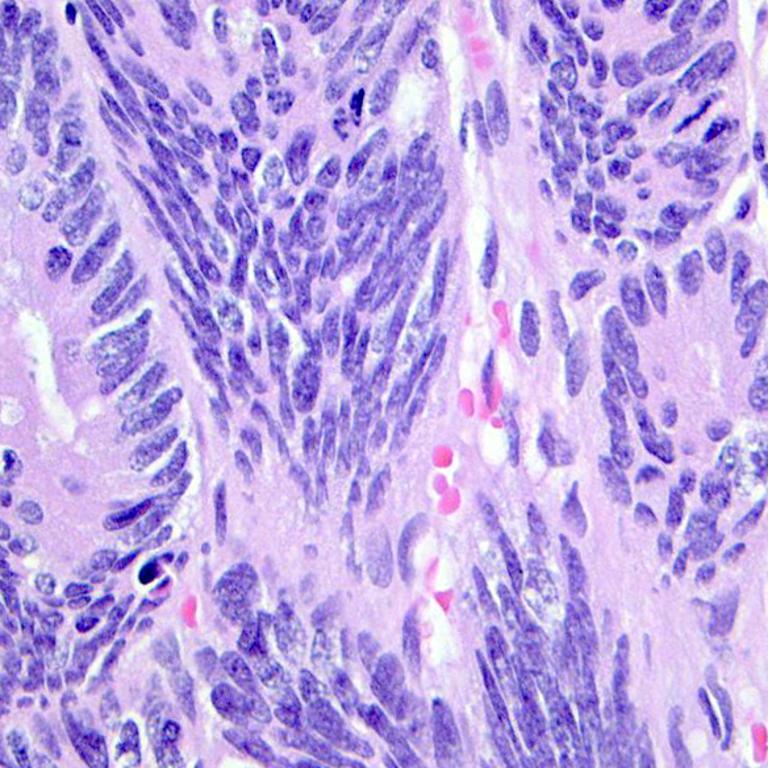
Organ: colon
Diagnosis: adenocarcinomas